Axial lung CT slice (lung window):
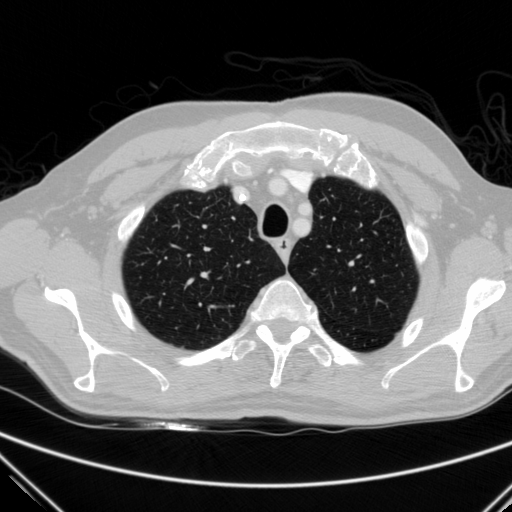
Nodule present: no